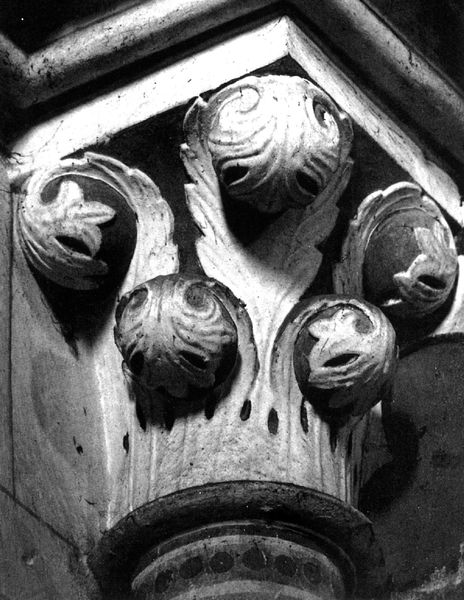
Titel: Nikolaikirche in Dippoldiswalde
Standort: Dippoldiswalde (EU - D)
Schlagwörter: blätter, schatten, weiß, licht, marmor, schwarz, säule, ornament, alt, stein, foto, kugeln, kapitell, photo, korinthisch, gerollt, kapitel, akanthus, koryntisch, kokosnüss4e, kapiitel, capitell